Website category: sports
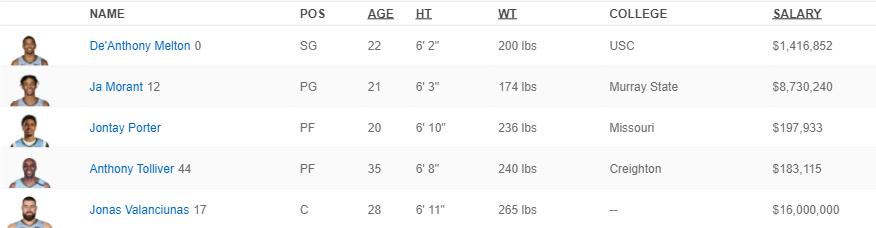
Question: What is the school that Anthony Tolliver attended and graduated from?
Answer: Creighton

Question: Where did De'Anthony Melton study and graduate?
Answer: USC

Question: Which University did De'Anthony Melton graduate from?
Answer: USC

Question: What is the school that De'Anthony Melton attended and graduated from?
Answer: USC

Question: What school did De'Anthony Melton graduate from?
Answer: USC

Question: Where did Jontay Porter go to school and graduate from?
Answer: Missouri

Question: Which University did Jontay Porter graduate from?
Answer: Missouri

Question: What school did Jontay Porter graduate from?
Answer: Missouri

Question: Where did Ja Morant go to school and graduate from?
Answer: Murray State

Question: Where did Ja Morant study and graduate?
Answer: Murray State

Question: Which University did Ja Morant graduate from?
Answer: Murray State

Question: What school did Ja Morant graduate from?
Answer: Murray State

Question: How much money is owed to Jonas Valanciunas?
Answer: $16,000,000

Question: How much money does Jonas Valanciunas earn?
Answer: $16,000,000

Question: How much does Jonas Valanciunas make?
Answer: $16,000,000

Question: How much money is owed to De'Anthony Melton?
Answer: $1,416,852

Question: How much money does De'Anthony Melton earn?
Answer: $1,416,852

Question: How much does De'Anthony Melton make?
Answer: $1,416,852

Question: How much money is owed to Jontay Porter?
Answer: $197,933

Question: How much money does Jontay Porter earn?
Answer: $197,933

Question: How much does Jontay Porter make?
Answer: $197,933

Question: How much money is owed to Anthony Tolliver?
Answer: $183,115

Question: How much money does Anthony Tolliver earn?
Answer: $183,115

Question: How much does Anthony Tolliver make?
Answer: $183,115

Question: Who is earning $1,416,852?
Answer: De'Anthony Melton

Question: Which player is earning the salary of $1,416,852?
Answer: De'Anthony Melton

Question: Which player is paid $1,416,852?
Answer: De'Anthony Melton

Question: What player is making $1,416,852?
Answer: De'Anthony Melton

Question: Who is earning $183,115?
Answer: Anthony Tolliver

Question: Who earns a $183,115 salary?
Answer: Anthony Tolliver

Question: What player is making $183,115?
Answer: Anthony Tolliver

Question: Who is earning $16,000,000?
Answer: Jonas Valanciunas

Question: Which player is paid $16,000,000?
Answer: Jonas Valanciunas

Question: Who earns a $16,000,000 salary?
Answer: Jonas Valanciunas

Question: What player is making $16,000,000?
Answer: Jonas Valanciunas

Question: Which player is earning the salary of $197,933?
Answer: Jontay Porter

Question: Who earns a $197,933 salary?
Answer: Jontay Porter

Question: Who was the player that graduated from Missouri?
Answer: Jontay Porter

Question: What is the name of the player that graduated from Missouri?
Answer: Jontay Porter

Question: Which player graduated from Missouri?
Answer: Jontay Porter

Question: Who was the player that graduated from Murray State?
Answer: Ja Morant

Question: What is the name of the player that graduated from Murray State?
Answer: Ja Morant

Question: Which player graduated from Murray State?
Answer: Ja Morant

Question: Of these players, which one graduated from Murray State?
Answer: Ja Morant

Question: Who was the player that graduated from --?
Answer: Jonas Valanciunas

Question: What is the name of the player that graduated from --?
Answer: Jonas Valanciunas

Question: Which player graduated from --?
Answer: Jonas Valanciunas

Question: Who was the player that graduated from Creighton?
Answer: Anthony Tolliver

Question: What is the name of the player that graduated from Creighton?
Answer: Anthony Tolliver

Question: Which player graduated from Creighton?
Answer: Anthony Tolliver

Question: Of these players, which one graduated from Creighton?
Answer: Anthony Tolliver

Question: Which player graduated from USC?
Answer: De'Anthony Melton